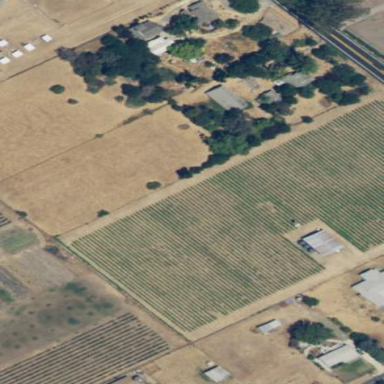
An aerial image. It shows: Vineyard with grape crops.